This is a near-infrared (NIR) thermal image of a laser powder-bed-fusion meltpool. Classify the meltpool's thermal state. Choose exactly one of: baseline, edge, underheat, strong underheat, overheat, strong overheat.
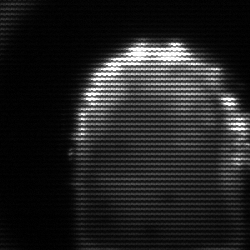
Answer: baseline